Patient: sex F, age 56
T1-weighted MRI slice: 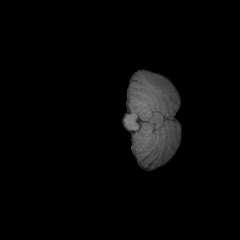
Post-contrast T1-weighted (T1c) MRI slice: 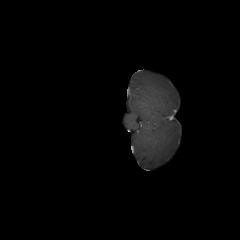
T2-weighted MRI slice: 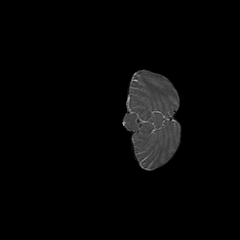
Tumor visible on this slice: no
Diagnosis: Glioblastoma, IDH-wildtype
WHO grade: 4